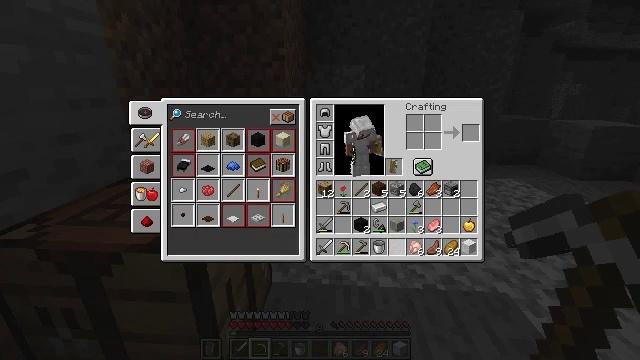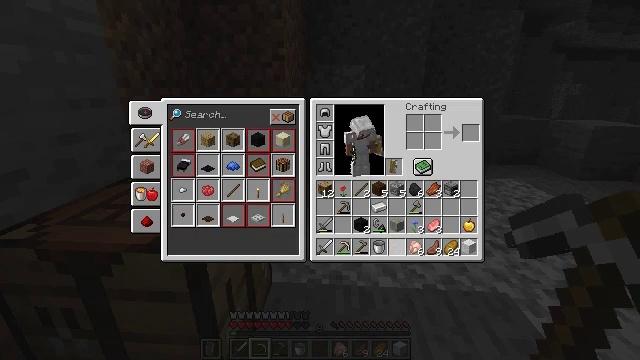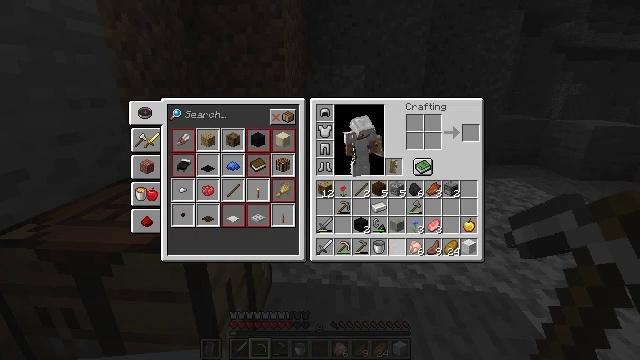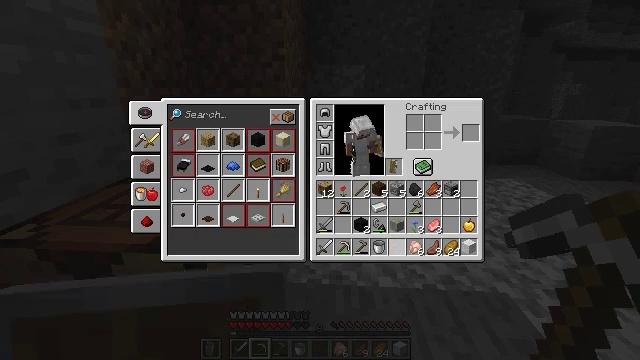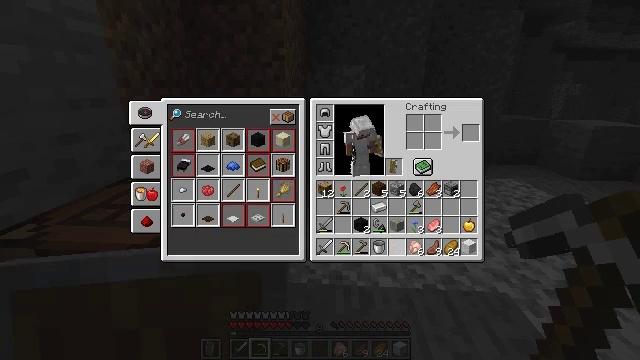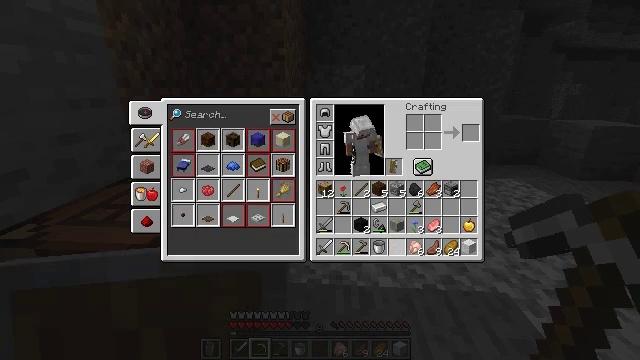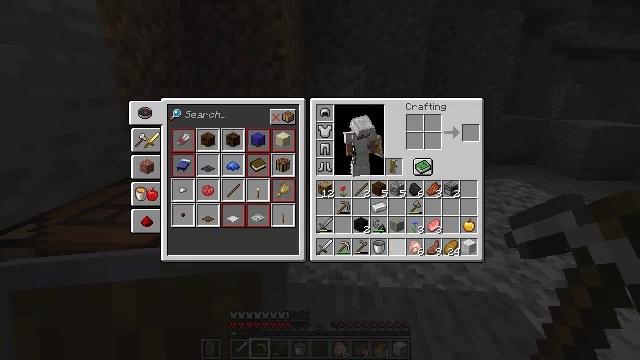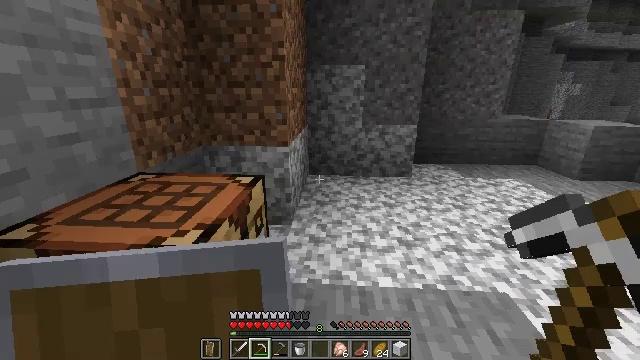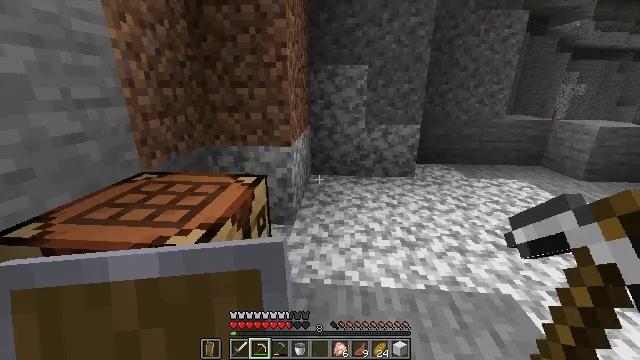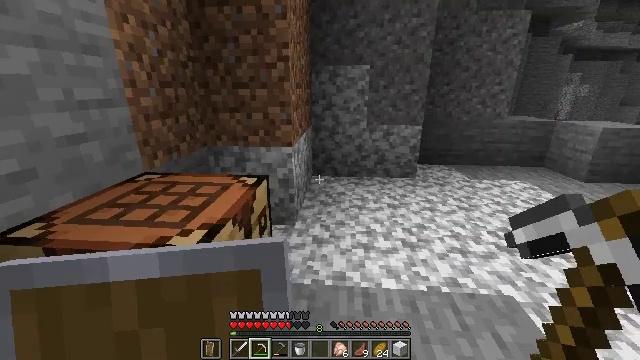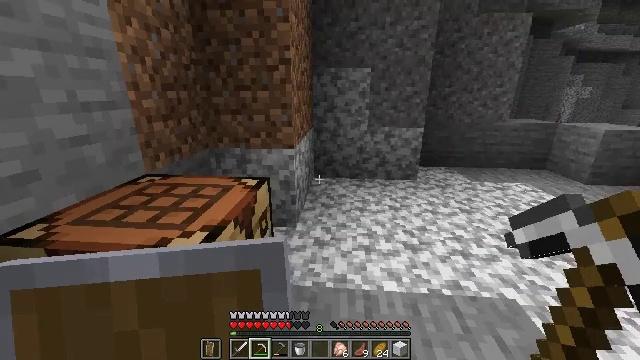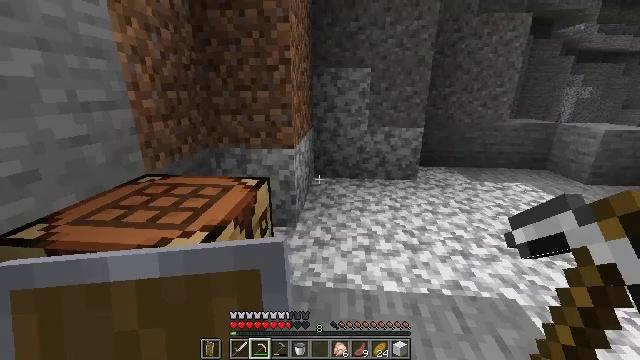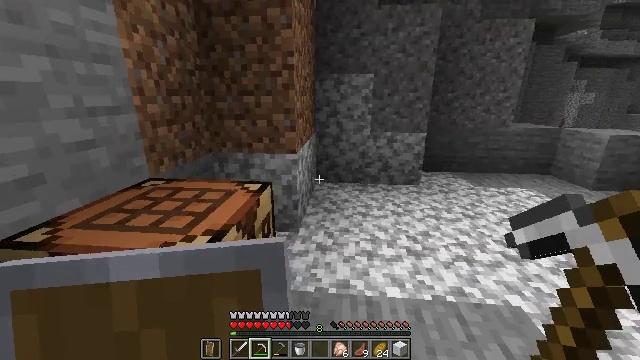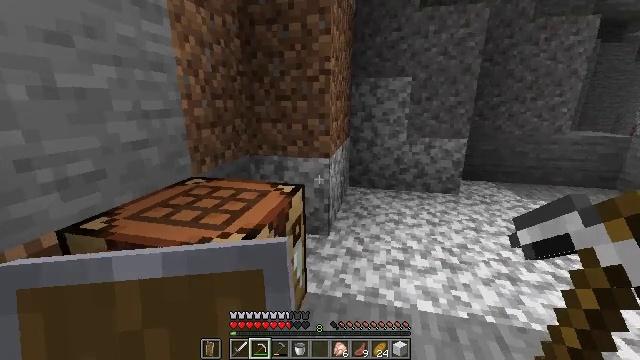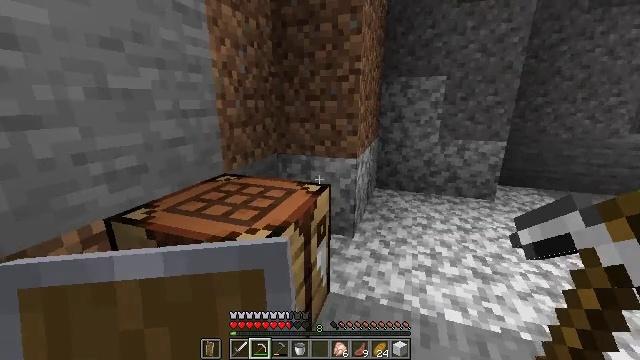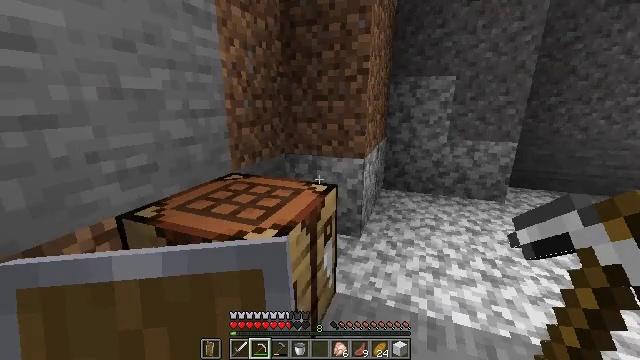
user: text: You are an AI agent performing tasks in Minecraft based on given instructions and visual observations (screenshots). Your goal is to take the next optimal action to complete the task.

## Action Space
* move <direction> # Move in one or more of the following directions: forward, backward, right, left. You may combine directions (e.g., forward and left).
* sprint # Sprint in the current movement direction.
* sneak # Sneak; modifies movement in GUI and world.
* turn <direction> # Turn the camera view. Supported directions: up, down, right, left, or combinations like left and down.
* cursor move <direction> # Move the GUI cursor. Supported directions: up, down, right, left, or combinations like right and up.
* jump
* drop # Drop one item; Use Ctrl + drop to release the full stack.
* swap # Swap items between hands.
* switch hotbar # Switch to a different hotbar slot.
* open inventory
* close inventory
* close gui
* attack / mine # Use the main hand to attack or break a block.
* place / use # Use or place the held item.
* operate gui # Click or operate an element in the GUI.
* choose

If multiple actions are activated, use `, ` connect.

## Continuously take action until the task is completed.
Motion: motion action
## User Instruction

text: Attack the crafting table to break it.
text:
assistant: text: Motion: sneak
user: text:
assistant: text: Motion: sneak
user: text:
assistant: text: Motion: no_op
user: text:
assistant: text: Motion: no_op
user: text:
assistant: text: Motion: no_op
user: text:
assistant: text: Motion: no_op
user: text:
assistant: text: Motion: close inventory
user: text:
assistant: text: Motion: close inventory
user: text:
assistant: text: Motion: close inventory
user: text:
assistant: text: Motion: no_op
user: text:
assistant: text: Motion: no_op
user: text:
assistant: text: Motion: turn up
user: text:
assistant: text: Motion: turn left
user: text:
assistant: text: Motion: turn left
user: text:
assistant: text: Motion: turn left
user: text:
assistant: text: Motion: no_op
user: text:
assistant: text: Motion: move back, turn left
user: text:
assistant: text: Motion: move back, turn left
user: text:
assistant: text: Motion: no_op
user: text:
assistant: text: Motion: no_op
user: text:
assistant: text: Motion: no_op
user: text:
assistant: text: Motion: turn left and down
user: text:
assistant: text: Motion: turn down
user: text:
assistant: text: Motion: turn down
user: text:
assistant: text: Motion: no_op
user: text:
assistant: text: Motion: no_op
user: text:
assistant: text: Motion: no_op
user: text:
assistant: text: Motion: no_op
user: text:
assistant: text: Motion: no_op
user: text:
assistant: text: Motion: no_op